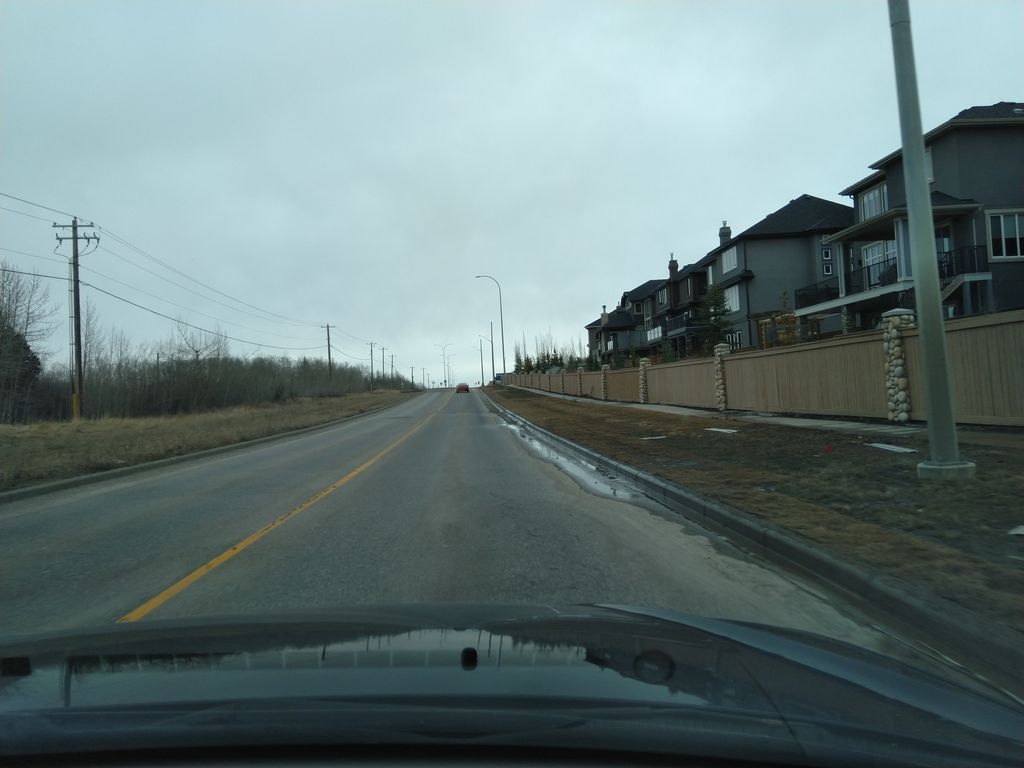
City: calgary